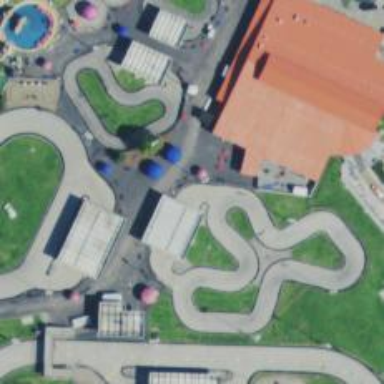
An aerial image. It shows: Karting raceway for sports activities.